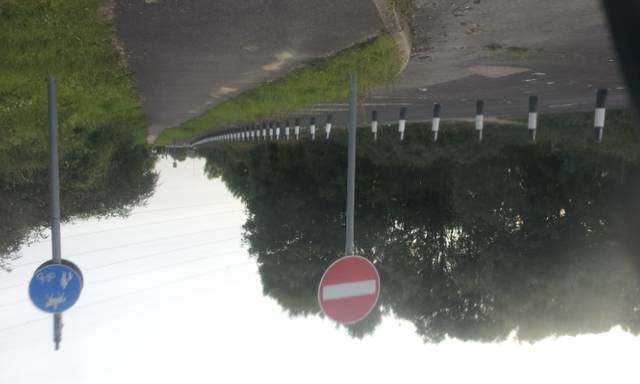
Region: United Kingdom
Coordinates: 51.313, 0.5136